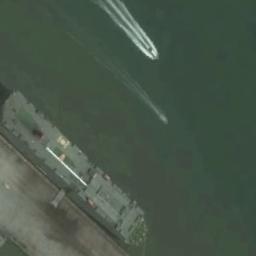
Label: ship